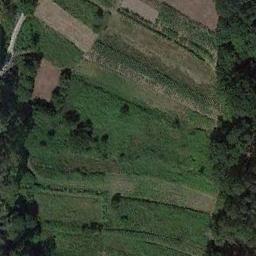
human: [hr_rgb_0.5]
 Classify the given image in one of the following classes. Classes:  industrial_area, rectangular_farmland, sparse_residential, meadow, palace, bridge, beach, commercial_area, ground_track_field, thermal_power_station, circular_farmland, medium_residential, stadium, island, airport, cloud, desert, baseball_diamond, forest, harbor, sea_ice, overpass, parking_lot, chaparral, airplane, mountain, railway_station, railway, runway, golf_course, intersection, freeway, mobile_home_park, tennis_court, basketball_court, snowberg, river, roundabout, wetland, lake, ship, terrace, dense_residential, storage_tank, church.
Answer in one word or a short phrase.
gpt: terrace